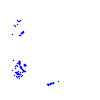
Particle: proton